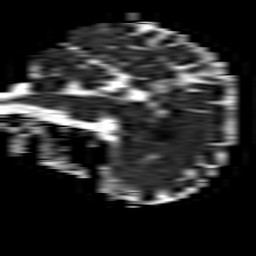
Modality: ADC
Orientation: sagittal
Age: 45
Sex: female
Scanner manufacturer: philips
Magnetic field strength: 1.5 T
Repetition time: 3.403 s
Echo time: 0.06922 s